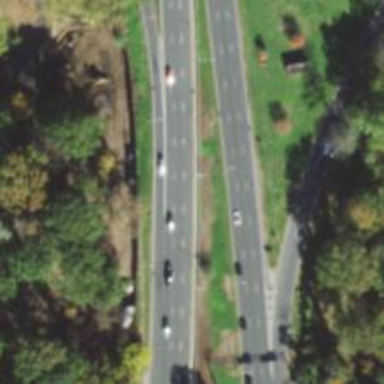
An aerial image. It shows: Asphalt motorway with expressway features.